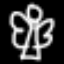
Label: angel